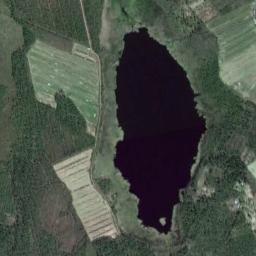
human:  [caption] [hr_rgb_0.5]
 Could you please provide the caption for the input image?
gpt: The lake in the picture is very long .

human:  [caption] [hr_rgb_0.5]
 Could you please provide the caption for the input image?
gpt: Many trees are around the lake .

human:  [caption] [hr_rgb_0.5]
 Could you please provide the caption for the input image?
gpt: The lake lies in fields and forests and the water is dark blue .

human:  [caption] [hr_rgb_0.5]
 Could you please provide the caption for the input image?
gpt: The blue lake, Which is similar to the shuttle shape, Is surrounded by green fields, Green fields and forests .

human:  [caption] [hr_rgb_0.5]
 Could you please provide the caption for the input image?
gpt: There are green forests and farmlands around the lake .